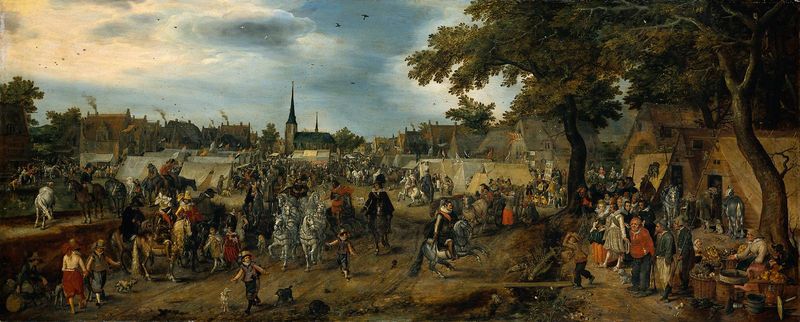
Titel: Prinzessin Maurice und Frederick Henry von Orange bei dem Valkenburger Pferde Jahrmarkt
Künstler: Adriaen Pietersz. van de Venne
Standort: Amsterdam
Institution: Rijksmuseum
Schlagwörter: baum, blau, blätter, dunkel, gemälde, himmel, laub, mann, schatten, vogel, wasser, weiß, wolken, baumstämme, bäume, frauen, gelb, grün, kirchturm, landschaft, menschen, ocker, sand, stadt, abend, bewegung, braun, damen, frau, grau, hell, hut, hüte, licht, männer, schwarz, straße, dach, haus, hund, hunde, rot, tiere, weg, wiese, ansammlung, beige, fest, leute, menge, tanz, alt, feier, barock, federn, kleidung, niederlande, öl, bach, horizont, häuser, vögel, wind, brücke, kirche, qualm, rauch, kind, wald, bauern, genre, kamin, kamine, kinder, pferd, pferde, reiter, schornstein, turm, gemüse, deutschland, sommer, mänenr, ort, zuschauer, ernte, körbe, laufen, nachmittag, dorf, dächer, mauer, schornsteine, hütten, kutsche, markt, platz, krieg, steg, historienbild, soldaten, essen, kirchen, kirchtürme, verkauf, türme, wasserlauf, tauben, brett, uniformen, rennen, getriebe, fass, ritter, heer, schimmel, bänke, besuch, lanschaft, mittelalter, zeichnerisch, dreck, graben, lirchturm, breughel, fässer, kochen, begrüßung, eichen, gespann, pluderhosen, greise, scheunen, brueghel, zelt, zelte, flamen, lager, dorfplatz, ställe, triumpf, flandern, einzug, triumpfzug, feldlager, dorffest, vierspänner, troß, landszene, flämische malerei, fuuuck, sheiße, spitzhütten, greün, drack, straßenumzug